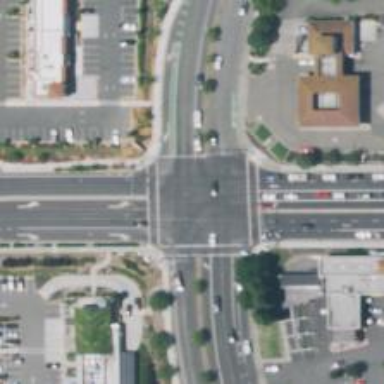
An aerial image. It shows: Marked road crossing.